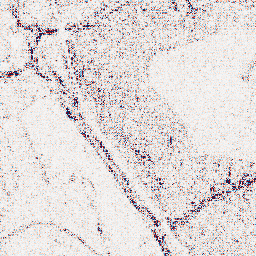
Category: wavelet
Decomposition family: wavelet_biorthogonal
Decomposition parameters: wavelet: bior3.5
level: 1
Upsampling method: regularized
Upsampling parameters: scale: 4
lambda_reg: 0.001
Upsampling scale: 4